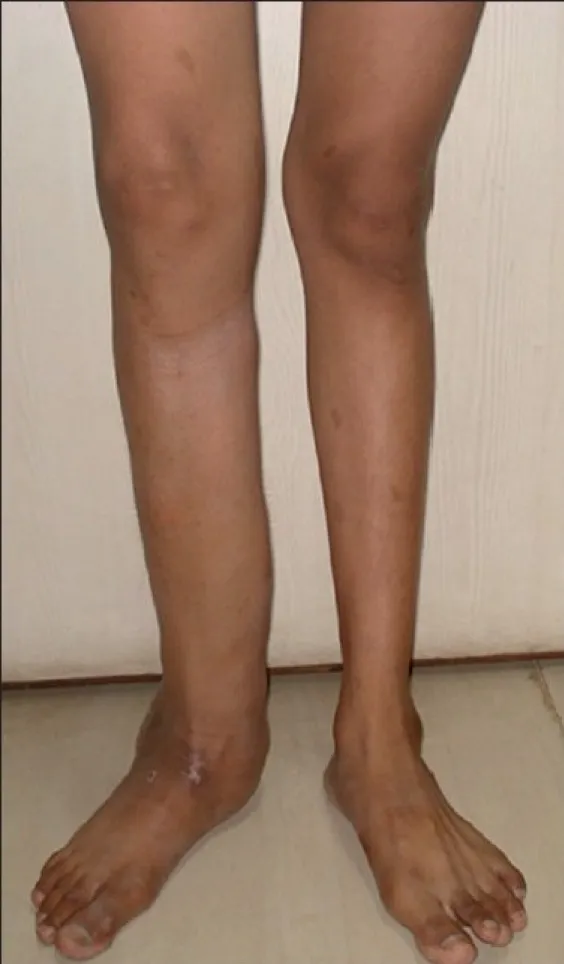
Photograph of bilateral lower extremities showing gross right limb enlargement, hypertrophy, disfigurement and skin ulceration.
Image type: medical_photograph (skin_photograph)